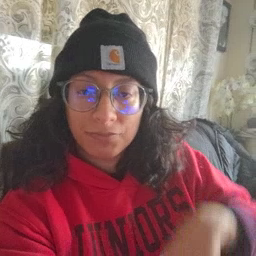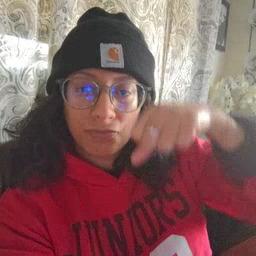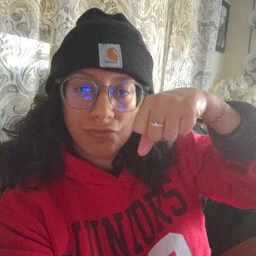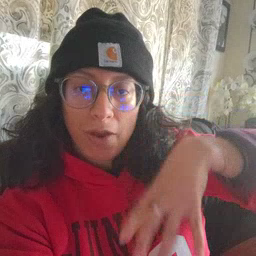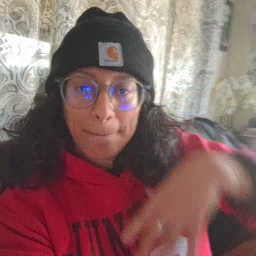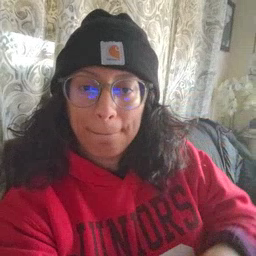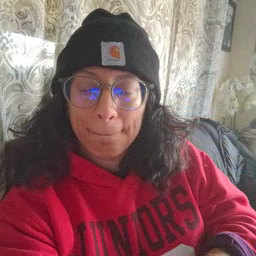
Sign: drop